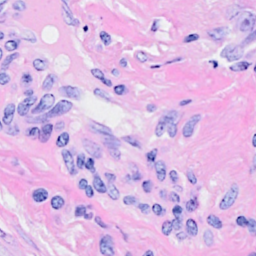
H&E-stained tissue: Breast